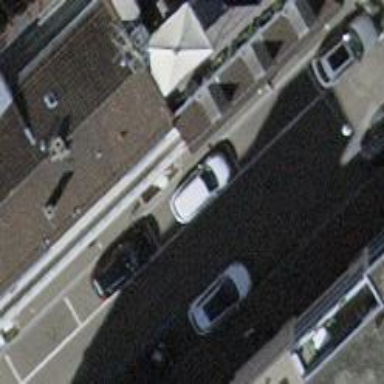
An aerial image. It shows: Parking lane for vehicles.